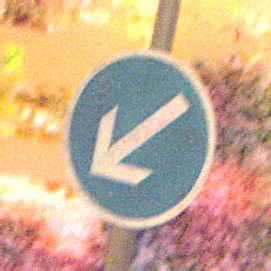
Verkehrszeichen: VorgeschriebeneVorbeifahrtLinks
Umgebung: Outdoor, Nature
Tageszeit: Night
Wetter: Clear
Licht: Natural
Jahreszeit: NotSpecified
Kontrast: LowContrast